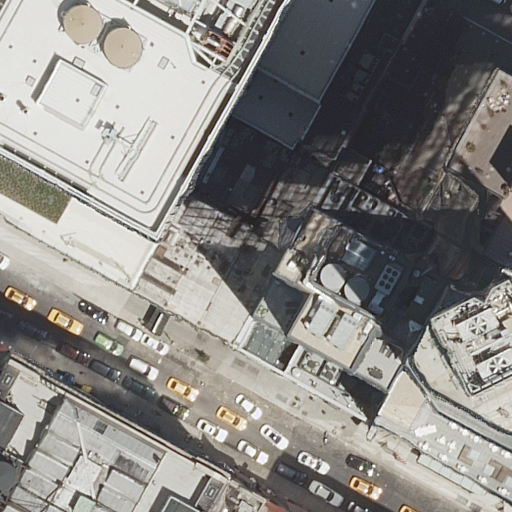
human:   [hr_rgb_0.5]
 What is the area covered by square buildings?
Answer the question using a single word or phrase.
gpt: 0m2

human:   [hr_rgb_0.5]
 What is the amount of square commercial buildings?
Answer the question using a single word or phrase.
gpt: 0

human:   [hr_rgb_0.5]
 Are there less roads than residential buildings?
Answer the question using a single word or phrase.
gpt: yes

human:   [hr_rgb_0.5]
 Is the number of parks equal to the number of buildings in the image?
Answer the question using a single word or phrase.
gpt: no

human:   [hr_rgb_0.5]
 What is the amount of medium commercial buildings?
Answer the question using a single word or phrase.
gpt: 0

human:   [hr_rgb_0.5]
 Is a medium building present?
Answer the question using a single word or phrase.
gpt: yes

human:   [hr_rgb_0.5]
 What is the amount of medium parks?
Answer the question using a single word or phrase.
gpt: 0

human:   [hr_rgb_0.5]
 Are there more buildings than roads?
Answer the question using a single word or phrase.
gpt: yes

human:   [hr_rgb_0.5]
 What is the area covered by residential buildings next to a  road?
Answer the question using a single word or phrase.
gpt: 5473m2

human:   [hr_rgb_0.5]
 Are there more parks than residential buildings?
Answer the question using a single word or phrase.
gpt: no

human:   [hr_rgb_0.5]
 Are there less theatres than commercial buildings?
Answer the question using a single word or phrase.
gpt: no

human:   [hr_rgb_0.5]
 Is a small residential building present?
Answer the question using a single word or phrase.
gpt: yes

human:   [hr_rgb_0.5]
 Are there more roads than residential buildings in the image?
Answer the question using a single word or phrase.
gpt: no

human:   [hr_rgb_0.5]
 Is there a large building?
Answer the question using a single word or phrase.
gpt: yes

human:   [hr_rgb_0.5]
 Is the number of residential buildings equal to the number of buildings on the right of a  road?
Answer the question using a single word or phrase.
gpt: no

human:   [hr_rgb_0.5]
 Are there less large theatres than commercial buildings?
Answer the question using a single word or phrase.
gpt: no

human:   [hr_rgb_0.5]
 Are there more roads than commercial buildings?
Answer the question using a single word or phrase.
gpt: yes

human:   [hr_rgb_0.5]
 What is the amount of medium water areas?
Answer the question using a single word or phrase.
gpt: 0

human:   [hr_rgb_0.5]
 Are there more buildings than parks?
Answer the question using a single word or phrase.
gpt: yes

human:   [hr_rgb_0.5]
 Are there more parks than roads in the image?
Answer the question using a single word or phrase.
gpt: no

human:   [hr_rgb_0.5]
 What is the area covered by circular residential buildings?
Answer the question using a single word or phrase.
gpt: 0m2

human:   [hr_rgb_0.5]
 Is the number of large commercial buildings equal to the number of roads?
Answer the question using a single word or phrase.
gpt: no

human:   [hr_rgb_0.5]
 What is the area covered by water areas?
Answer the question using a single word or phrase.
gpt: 0m2

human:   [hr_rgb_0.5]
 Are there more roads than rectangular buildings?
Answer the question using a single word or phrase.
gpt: no

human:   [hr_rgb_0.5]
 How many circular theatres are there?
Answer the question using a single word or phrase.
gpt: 0

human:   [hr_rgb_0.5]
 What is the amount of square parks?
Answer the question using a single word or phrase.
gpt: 0

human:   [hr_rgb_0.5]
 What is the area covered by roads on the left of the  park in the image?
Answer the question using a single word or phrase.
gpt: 0m2

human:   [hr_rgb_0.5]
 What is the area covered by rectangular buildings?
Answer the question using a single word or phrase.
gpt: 2280m2

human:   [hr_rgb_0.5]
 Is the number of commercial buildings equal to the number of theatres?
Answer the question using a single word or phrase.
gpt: no

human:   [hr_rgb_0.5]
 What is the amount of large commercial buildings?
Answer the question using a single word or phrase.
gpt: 0

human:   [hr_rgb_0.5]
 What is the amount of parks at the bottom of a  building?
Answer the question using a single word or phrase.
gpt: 1

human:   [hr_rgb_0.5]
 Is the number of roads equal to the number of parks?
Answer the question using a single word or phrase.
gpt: no

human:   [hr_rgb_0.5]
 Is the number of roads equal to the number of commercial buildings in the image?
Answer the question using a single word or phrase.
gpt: no

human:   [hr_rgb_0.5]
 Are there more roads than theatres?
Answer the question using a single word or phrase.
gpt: yes

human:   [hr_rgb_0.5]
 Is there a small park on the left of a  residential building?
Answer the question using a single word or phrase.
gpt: no

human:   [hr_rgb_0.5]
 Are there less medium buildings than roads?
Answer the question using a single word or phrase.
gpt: no